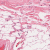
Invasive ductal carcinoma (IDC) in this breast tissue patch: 0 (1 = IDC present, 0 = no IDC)